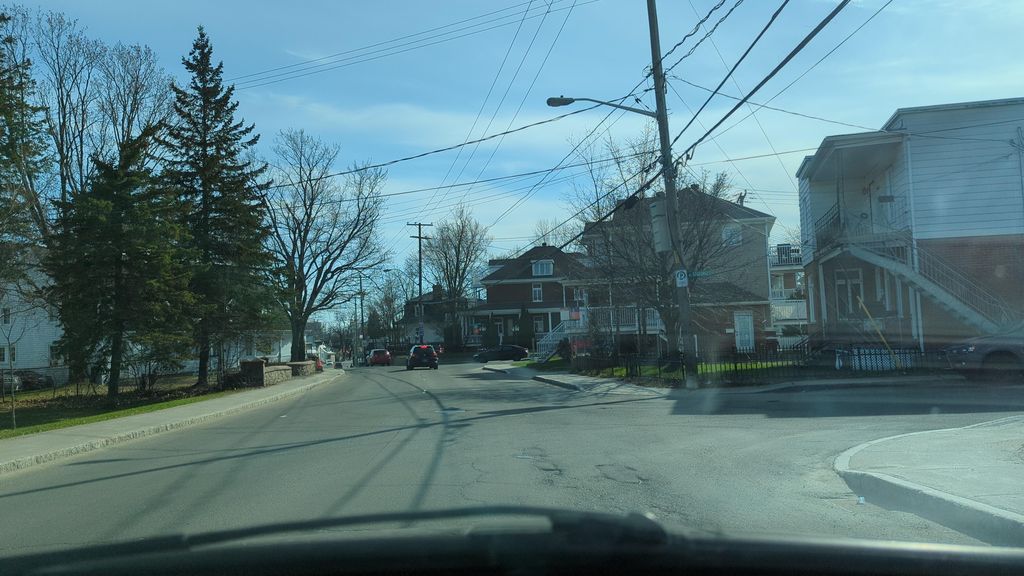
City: quebec_city